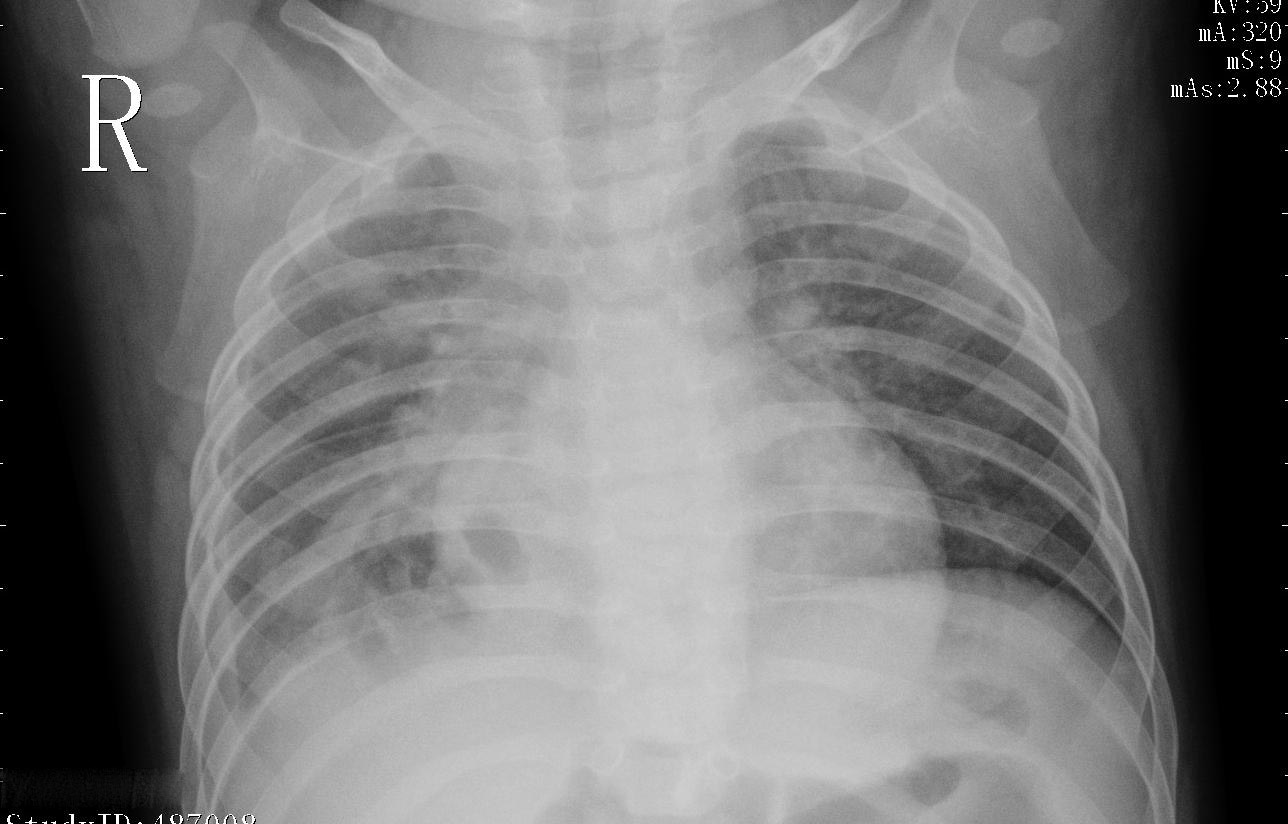
Diagnosis: PNEUMONIA